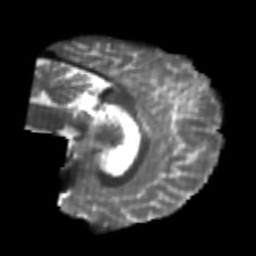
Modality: T2w
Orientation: sagittal
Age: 25
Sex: male
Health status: healthy
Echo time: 0.074 s